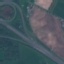
Land use / land cover: Highway